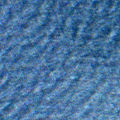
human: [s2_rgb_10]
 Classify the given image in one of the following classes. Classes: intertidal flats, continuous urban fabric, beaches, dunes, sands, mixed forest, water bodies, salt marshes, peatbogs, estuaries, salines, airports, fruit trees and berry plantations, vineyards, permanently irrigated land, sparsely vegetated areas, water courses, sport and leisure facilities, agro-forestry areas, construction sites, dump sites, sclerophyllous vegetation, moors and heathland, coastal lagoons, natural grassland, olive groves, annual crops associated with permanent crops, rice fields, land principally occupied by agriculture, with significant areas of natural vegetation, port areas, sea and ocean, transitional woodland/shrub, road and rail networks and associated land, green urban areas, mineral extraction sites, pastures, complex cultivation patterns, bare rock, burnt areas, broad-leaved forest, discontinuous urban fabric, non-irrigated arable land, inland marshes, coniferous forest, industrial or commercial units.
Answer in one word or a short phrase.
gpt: sea and ocean